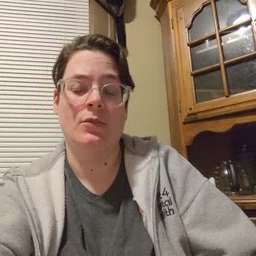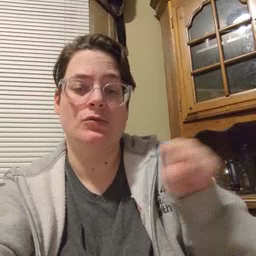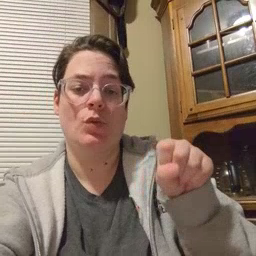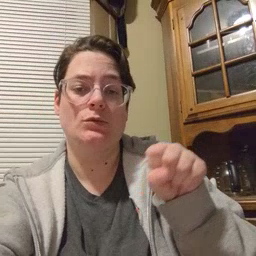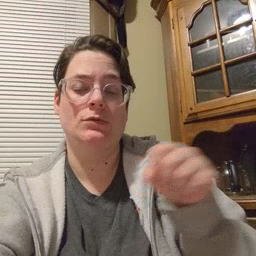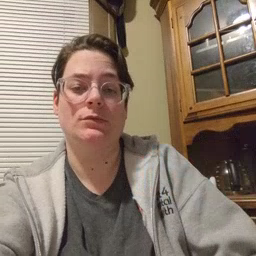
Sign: shoe